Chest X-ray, PA view. Patient: 56 years old, sex M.
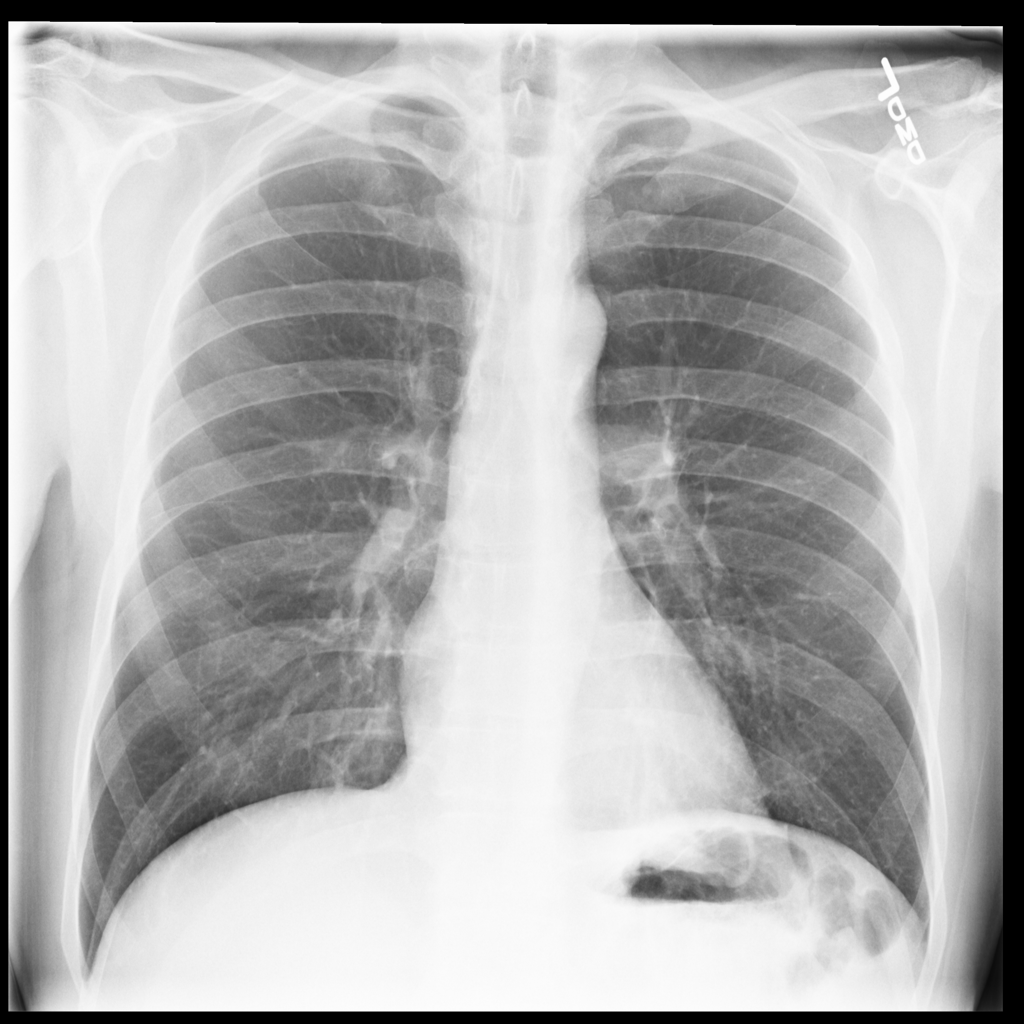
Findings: No Finding